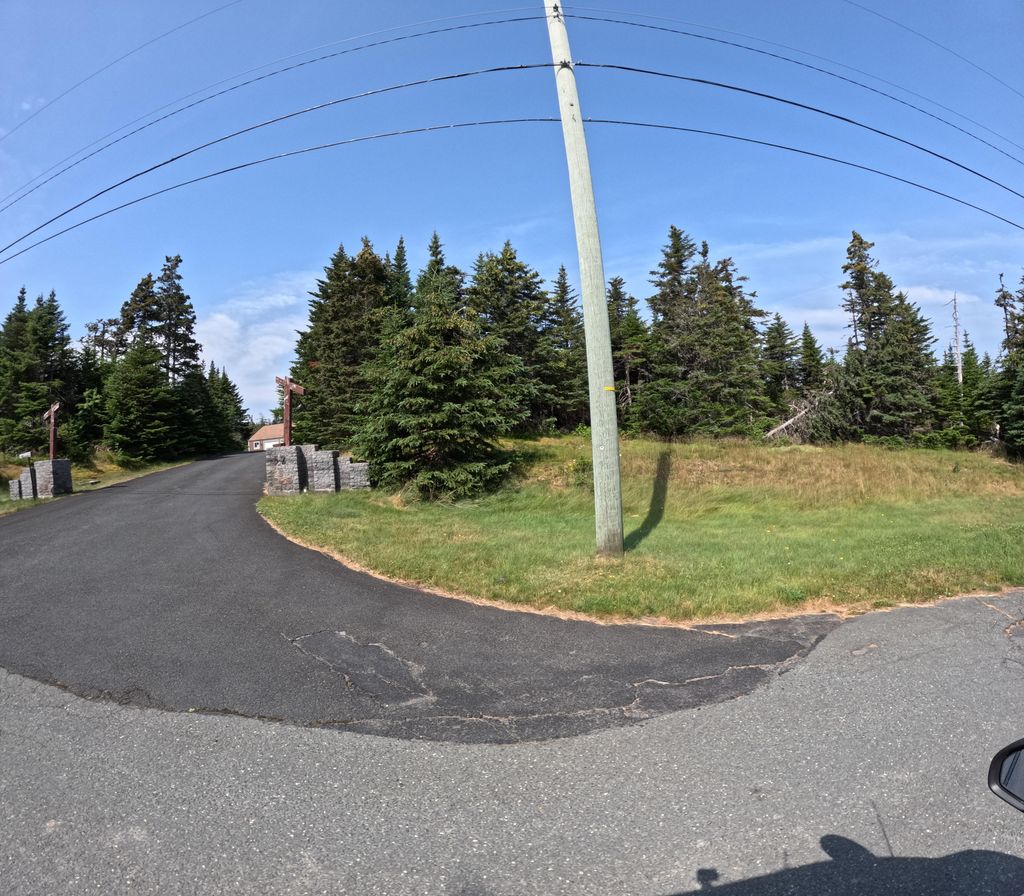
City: st_johns